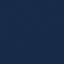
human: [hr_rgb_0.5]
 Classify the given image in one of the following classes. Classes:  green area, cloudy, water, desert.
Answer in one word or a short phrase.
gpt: water